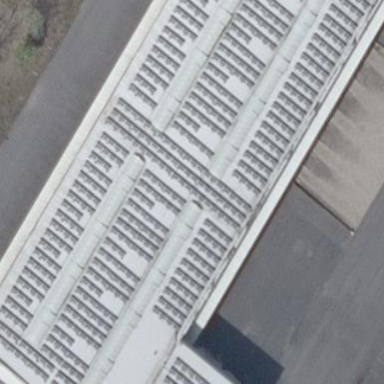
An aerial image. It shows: Industrial building.